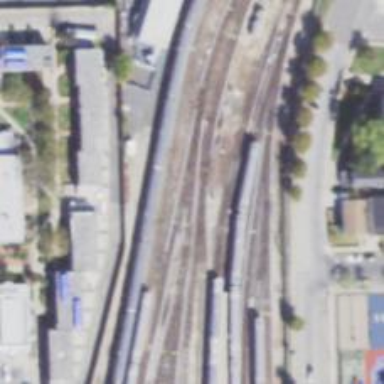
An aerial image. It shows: Electrified railway yard with rails.